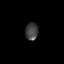
Tissue: prostate
Cell type: Fibroblasts
Senescence score: 0.6951
Nuclear area (px): 224
Mean DAPI intensity: 65.071